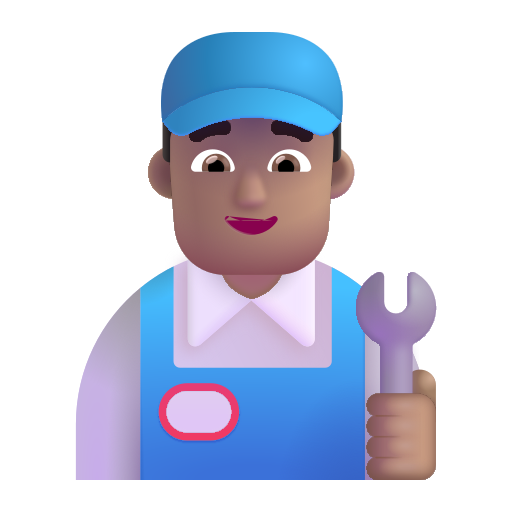
man mechanic color